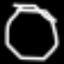
Label: octagon